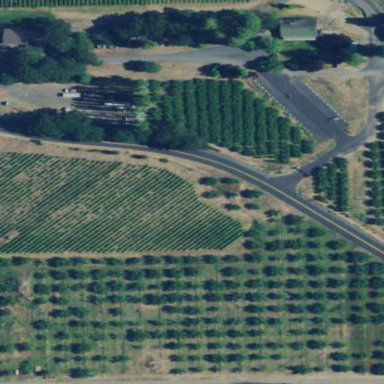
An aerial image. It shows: Vineyard growing grapes.